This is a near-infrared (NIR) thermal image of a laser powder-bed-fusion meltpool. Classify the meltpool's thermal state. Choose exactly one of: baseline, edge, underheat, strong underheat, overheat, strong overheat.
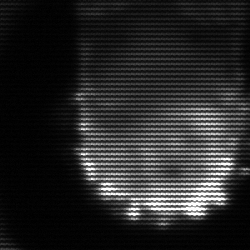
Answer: baseline